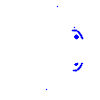
Particle: pion